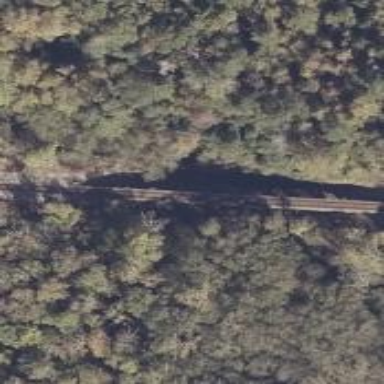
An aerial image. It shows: Railway track.